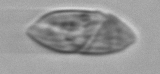
Label: Gyrodinium